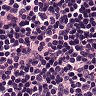
Metastatic tissue present: no